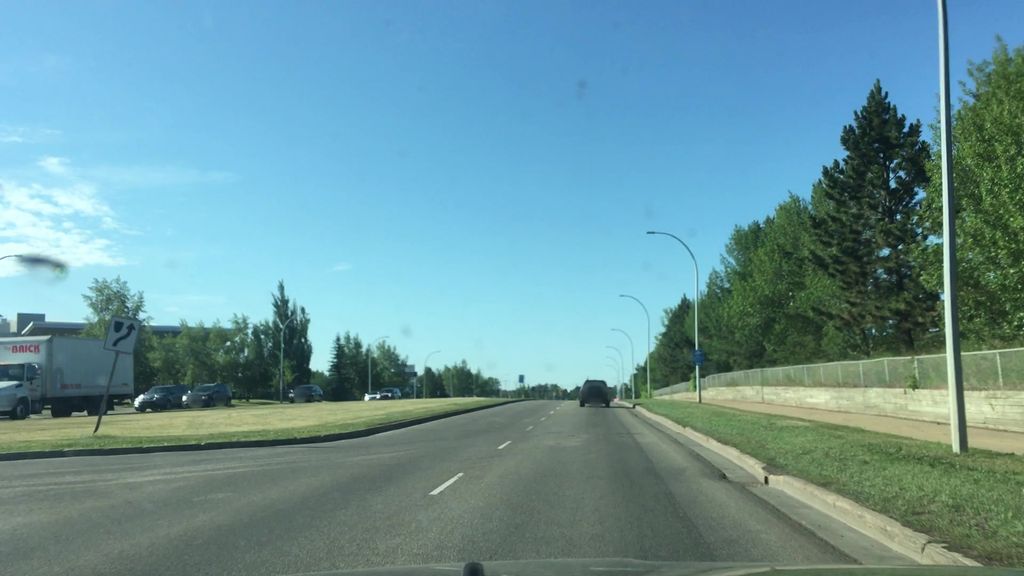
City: edmonton